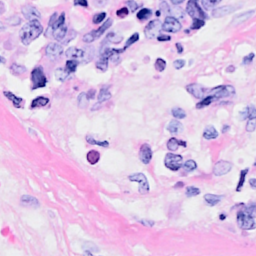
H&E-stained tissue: Breast